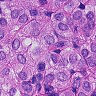
Metastatic tissue present: yes